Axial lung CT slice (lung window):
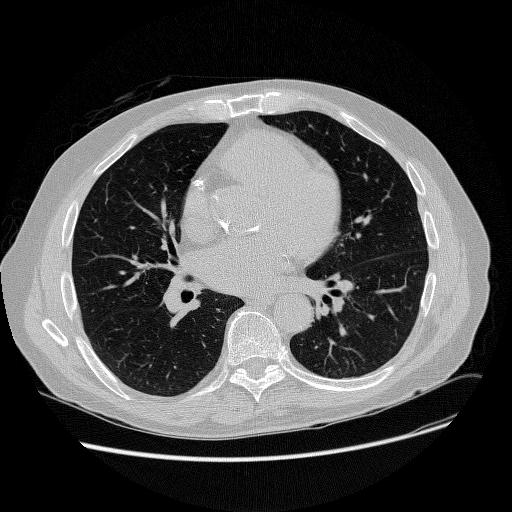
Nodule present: no